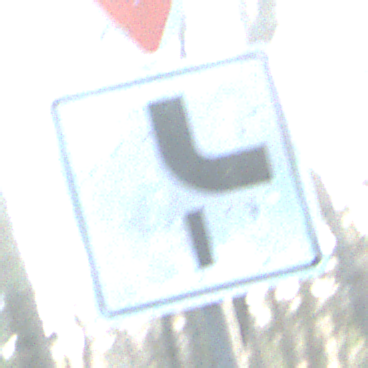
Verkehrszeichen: VerlaufVorfahrtsstrasse10
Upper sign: VorfahrtGewaehren
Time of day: SunriseSunset
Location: Outdoor (Nature)
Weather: Clear
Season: Winter
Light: Natural